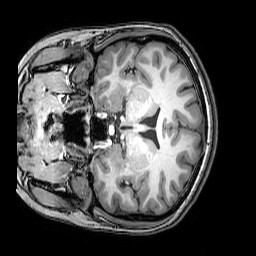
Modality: T1w
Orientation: coronal
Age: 20
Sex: female
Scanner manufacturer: philips
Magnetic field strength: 3 T
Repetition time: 0.008113 s
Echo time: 0.003709 s